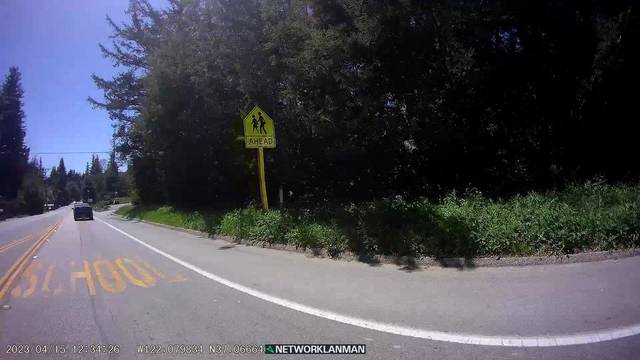
Region: United States
Coordinates: 37.066, -122.08